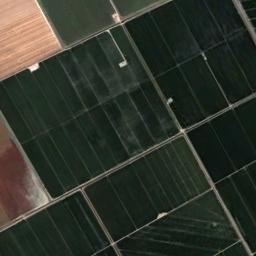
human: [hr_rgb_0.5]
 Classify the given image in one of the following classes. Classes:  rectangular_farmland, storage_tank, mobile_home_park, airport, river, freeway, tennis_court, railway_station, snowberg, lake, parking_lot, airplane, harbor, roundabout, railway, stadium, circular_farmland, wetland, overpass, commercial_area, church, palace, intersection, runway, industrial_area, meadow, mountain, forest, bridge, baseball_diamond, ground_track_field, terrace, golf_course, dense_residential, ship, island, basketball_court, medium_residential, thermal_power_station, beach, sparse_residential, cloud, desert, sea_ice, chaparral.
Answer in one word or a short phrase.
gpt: rectangular_farmland